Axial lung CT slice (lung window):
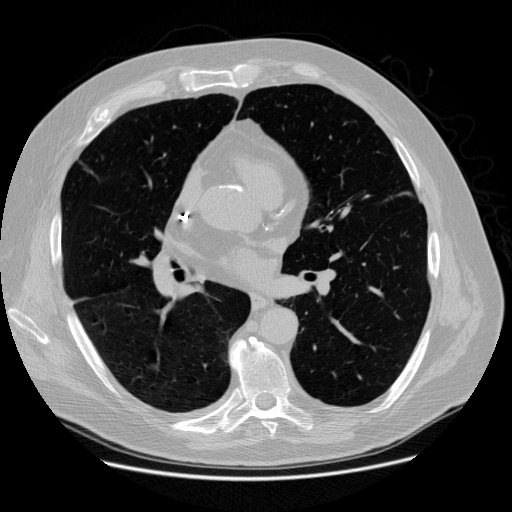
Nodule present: no